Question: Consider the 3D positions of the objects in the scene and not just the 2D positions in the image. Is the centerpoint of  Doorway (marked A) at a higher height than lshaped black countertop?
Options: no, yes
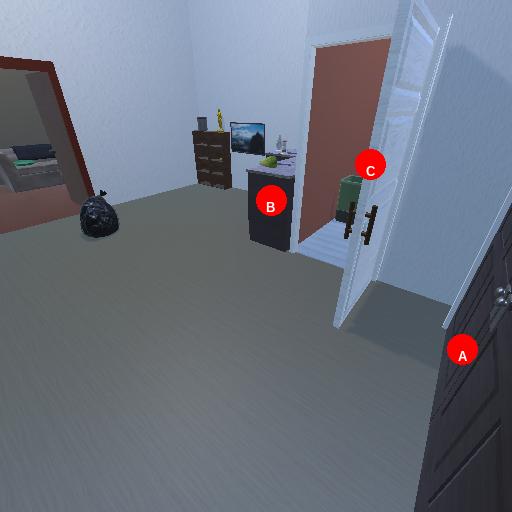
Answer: no